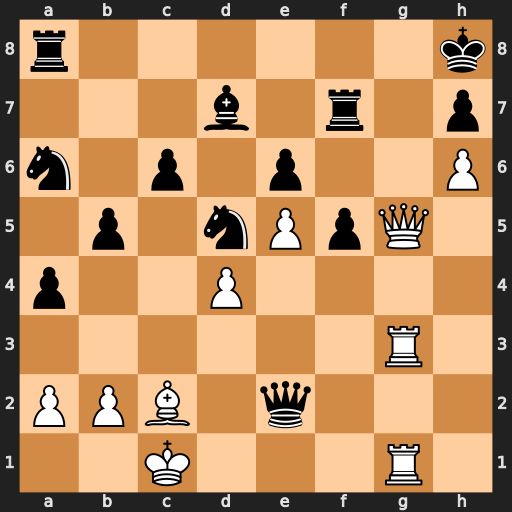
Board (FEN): r6k/3b1r1p/n1p1p2P/1p1nPpQ1/p2P4/6R1/PPB1q3/2K3R1
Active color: w
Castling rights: -
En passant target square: -
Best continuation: Qg8+ Rxg8 Rxg8#